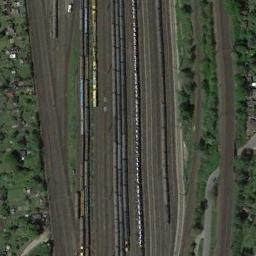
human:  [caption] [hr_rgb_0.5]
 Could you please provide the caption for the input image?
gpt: These railways and some trains are on the railways and some trains are on the railways .

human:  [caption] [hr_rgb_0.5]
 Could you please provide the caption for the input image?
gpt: The railway is next to some trees and grass .

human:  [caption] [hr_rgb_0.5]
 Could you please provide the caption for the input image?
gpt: Many trees are beside the railway .

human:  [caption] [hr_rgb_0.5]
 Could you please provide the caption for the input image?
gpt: There are about ten railway lines here .

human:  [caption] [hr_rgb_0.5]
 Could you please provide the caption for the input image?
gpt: There are many green bushes beside the railway with some trains .